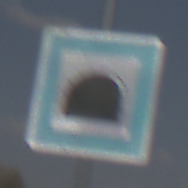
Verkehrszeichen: Tunnel
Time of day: Midday
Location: Outdoor (Nature)
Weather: PartlyCloudy
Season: NotSpecified
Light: Natural